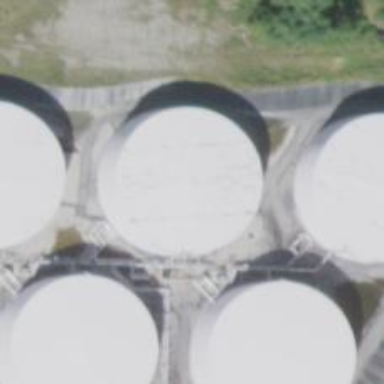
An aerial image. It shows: Storage tank that is man-made.